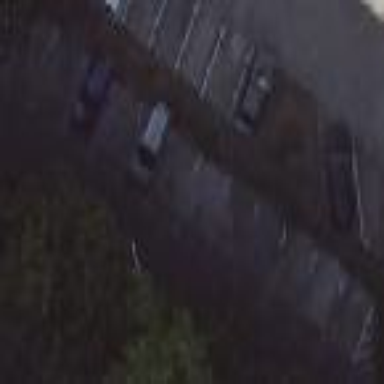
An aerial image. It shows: Street-side parking area with concrete surface.